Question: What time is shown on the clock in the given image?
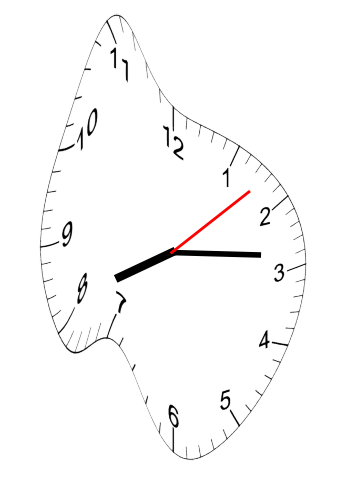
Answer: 08:14:08